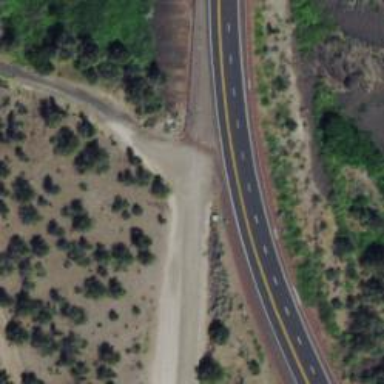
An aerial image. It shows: Escape road.